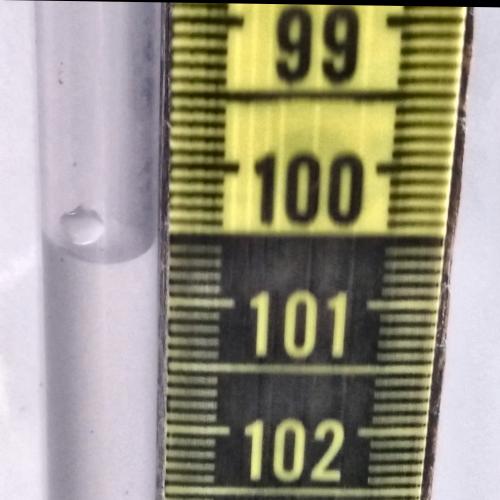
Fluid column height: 100.7 cm